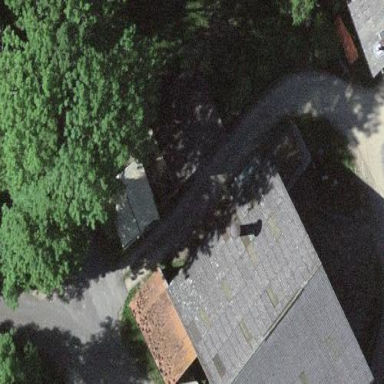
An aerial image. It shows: Rural barn.